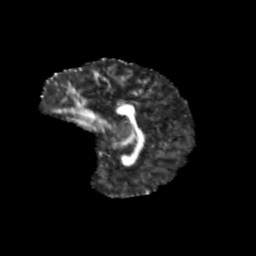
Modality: FA
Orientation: sagittal
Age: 12
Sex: female
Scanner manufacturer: siemens
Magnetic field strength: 3 T
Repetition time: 3.8 s
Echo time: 0.07 s